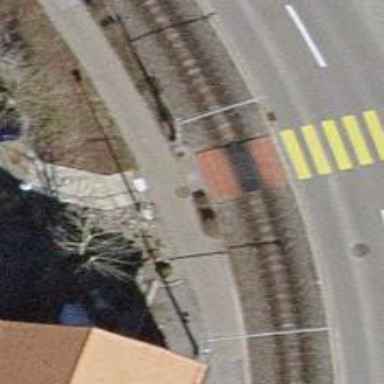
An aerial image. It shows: Crossing for the railway.